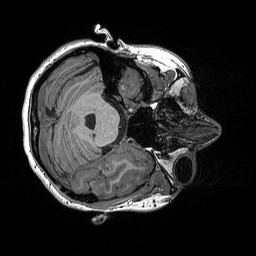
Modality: T1w
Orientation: axial
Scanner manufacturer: siemens
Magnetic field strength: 3 T
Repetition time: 2.3 s
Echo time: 0.00298 s